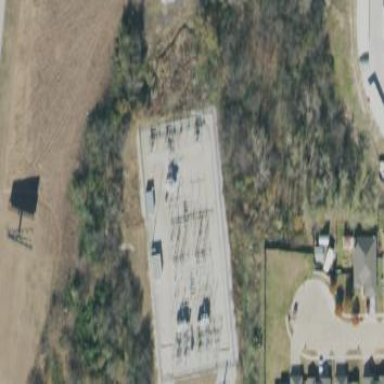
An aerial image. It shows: Outdoor distribution substation.